Field crop: maize
Growth stage: 2
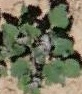
Species: chenopodium